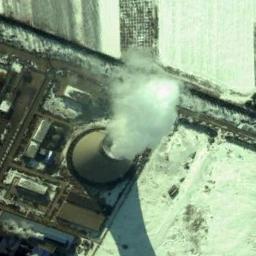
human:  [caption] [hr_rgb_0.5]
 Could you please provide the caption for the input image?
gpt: In the thermal power plant there are plants and machinery, and a cooling tower is steaming .

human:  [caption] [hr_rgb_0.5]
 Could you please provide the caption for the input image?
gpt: The thermal power station is next to some buildings with white mist above .

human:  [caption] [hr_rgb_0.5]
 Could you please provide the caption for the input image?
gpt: There are many buildings of different shapes next to the thermal power station .

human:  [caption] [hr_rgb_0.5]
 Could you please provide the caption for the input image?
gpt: Two thermal power stations are spraying smoke .

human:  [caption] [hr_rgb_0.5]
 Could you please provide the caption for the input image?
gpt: There are some buildings and a chimney on the thermal power station .